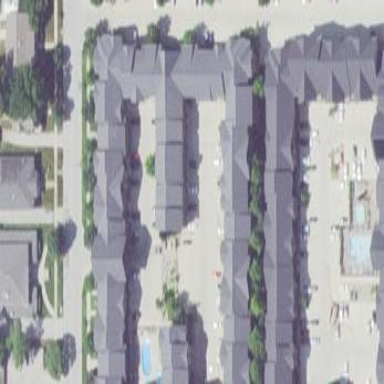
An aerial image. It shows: Residential neighbourhood with apartments.